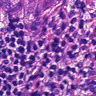
Metastatic tissue present: yes